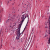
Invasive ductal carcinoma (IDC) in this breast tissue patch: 0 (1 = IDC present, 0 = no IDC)